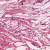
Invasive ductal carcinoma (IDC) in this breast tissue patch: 0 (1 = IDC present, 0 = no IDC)